Question: I have a column chart with Highcharts library, something like this:

If you see the red lines maybe you notice what I want achieve. I need to reduce the space between columns and move them to the right, so the chart will have more space between the y-labels and the first column.
Notice that I need a fixed width of 48px for every column. I tried with with 'groupPadding : 0' and 'pointPadding : 0' with no luck.
'''
plotOptions : {
series : {
colorByPoint : true,
pointWidth : 48,
borderWidth : 0,
}
},
'''
All the sample code is on <URL>.
How can I move all the columns to the right and reduce the space between columns?
As an answer says, a solution is to change the container width to a smaller one. But I need that the grid lines (the grey ones) fill all the page (actually, fill the parent div that would have more width than the chart container). Is it possible to draw the grey lines (the grid lines) the chart?
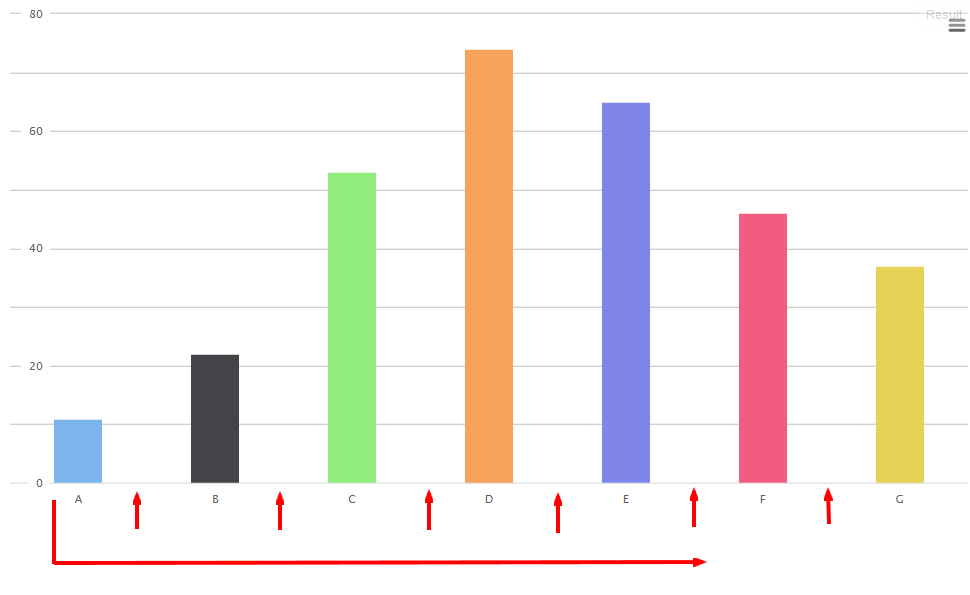
Answer: Finally I've done what @HristoIvanov told me in a <URL>. They suggest that I should put 'NULL' columns at the begining.
Setting the first categorie as 'NULL' and not showing it, is what I need because highcharts left the space for the first column.
That's the code that I needed:
'''
xAxis : {
showFirstLabel: false,
categories : [ null, 'A', 'B', 'C', 'D', 'E', 'F', 'G' ],
[ ... ]
'''
And don't forget the data:
'''
series : [
{ data : [null, 11, 22, 53, 74, 65, 46, 37] }
'''
You can view the result in <URL>.